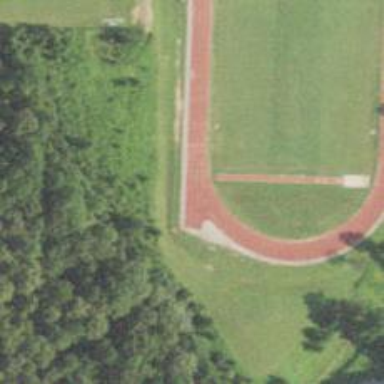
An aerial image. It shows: Track located within leisure land area.